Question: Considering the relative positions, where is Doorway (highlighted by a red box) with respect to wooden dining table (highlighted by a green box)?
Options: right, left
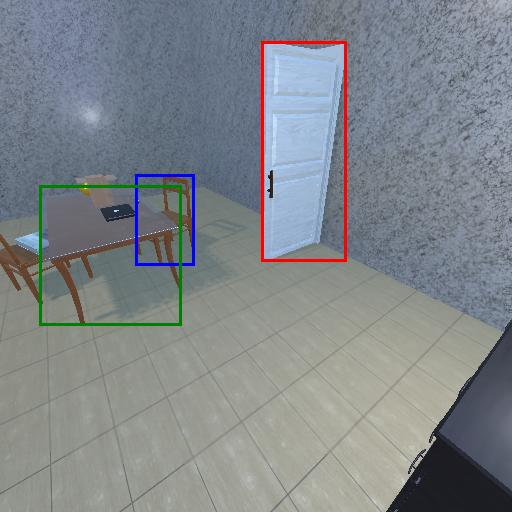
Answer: right